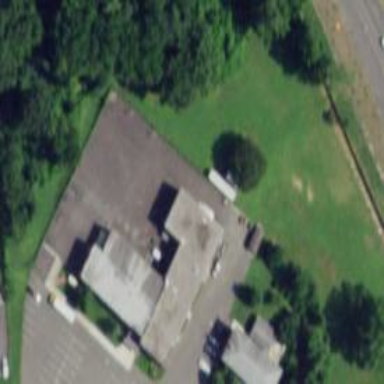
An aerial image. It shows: School.